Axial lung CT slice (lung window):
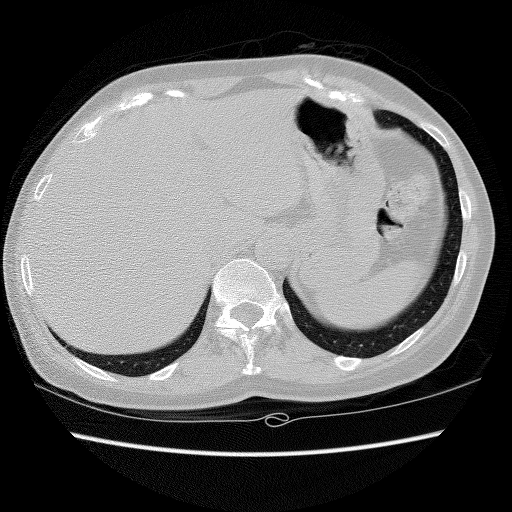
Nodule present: no